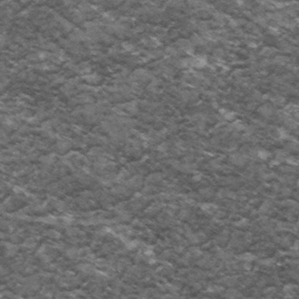
Label: frost